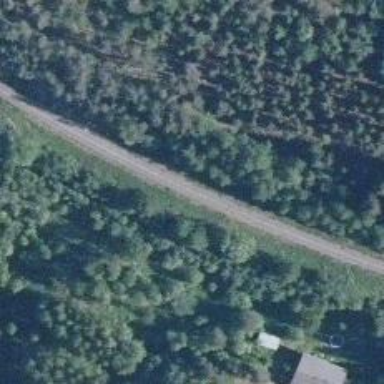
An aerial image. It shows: Disused railway with continuous rails.